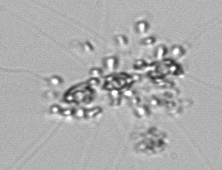
Label: Chaetoceros_didymus_TAG_external_flagellate